Question: I want to reach HTTP / SOAP Header of the response (note that, response is an object, not an xml string) coming from wcf service to get value of "Set-Cookie" key on response. I tried to use 'HttpResponseMessageProperty' to get header but it throws an exception called ArgumentException.
In an ASP.NET example, 'WebRequest' and 'WebResponse' is working well but I am trying to write a library in C# with using proxy methods of the wcf service and because of that, I should use the 'HttpResponseMessageProperty'.
Waiting your helps. Thanks.
I attached a screenshot of the exception in below.

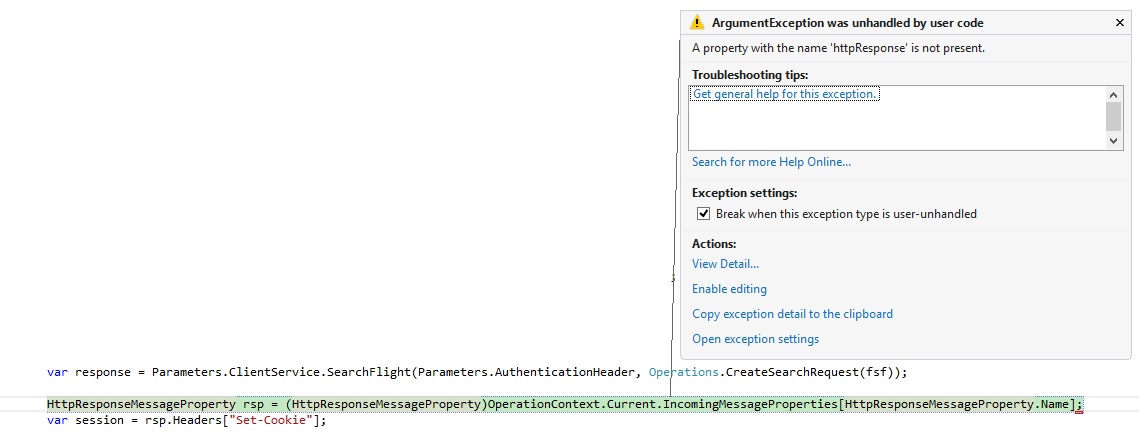
Answer: '''
using (OperationContextScope scope = new OperationContextScope(Parameters.ClientService.InnerChannel))
{
var response = Parameters.ClientService.SearchFlight(Parameters.AuthenticationHeader, Operations.CreateSearchRequest(fsf));
var messageProperty = (HttpResponseMessageProperty)OperationContext.Current.IncomingMessageProperties[HttpResponseMessageProperty.Name];
var sessionId = messageProperty.Headers["Set-Cookie"];
FlightSearchResultDto result = Operations.CreateSearchResult(response, fsf, BaseProvider);
return result;
}
'''